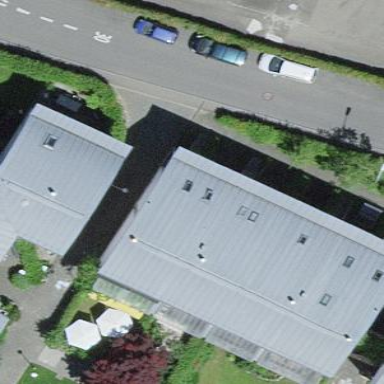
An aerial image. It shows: Residential building with flat roof.